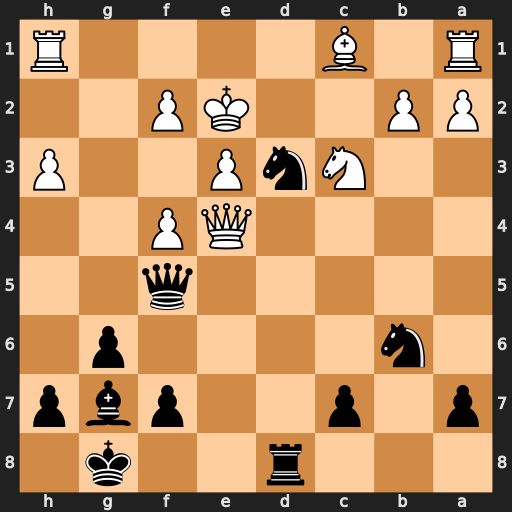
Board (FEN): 3r2k1/p1p2pbp/1n4p1/5q2/4QP2/2NnP2P/PP2KP2/R1B4R
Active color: b
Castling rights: -
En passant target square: -
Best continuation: Qh5+ Kf1 Bxc3